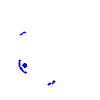
Particle: electron